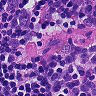
Metastatic tissue present: no